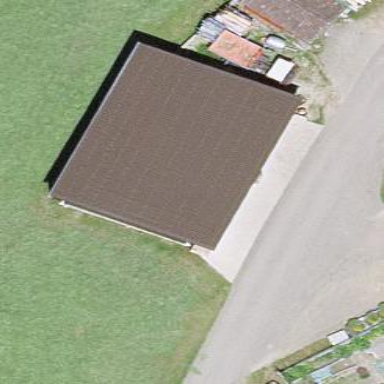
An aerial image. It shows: Shed building.